【题型】填空题　【知识点】解析几何　【难度】easy
如图，在平面直角坐标系 $xOy$ 中，半径为 $2$ 的 $\odot P$ 的圆心 $P$ 的坐标为 $(-3,0)$，将 $\odot P$ 沿 $x$ 轴正方向以 $0.5$ 单位/秒的速度平移，使 $\odot P$ 与 $y$ 轴相切，则平移的时间为\underline{\quad }秒。

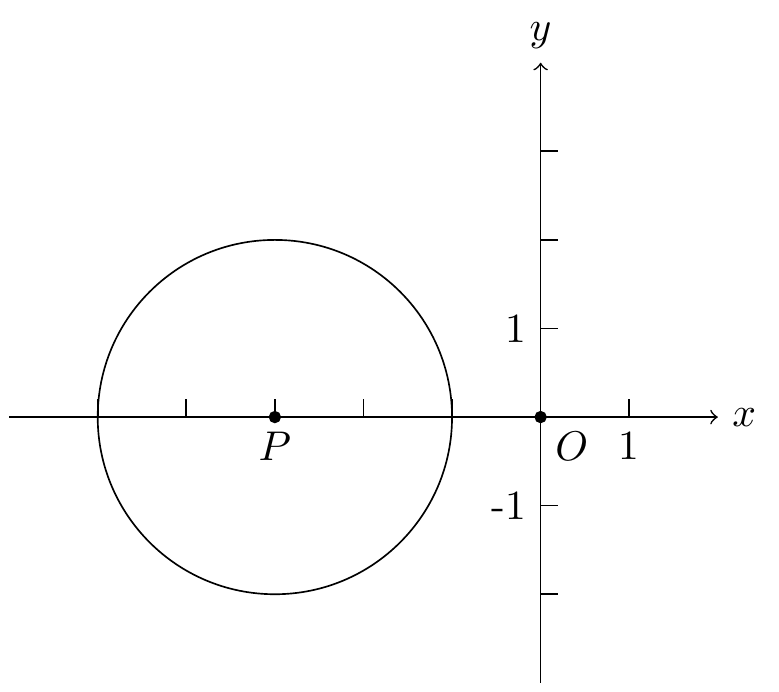
【解答】
解：当 $\odot P$ 位于 $y$ 轴的左侧且与 $y$ 轴相切时，平移的距离为 $1$；

$\therefore t = \frac{1}{0.5} = 2$ (秒)；

当 $\odot P$ 位于 $y$ 轴的右侧且与 $y$ 轴相切时，平移的距离为 $5$。

$\therefore t = \frac{5}{0.5} = 10$ (秒)；

故答案为：$2$ 或 $10$